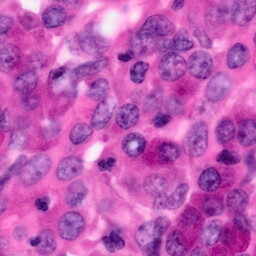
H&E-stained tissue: Pancreatic